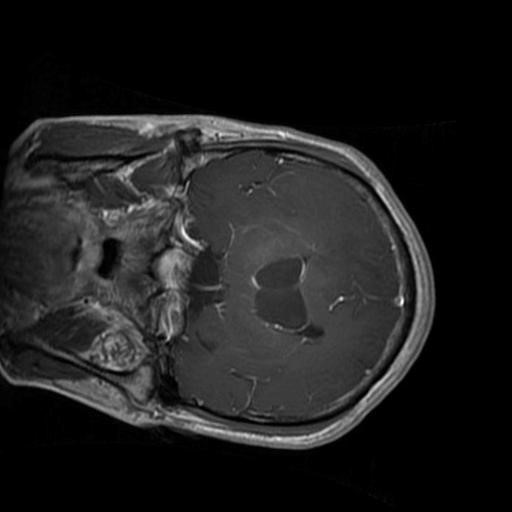
Label: brain_glioma